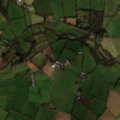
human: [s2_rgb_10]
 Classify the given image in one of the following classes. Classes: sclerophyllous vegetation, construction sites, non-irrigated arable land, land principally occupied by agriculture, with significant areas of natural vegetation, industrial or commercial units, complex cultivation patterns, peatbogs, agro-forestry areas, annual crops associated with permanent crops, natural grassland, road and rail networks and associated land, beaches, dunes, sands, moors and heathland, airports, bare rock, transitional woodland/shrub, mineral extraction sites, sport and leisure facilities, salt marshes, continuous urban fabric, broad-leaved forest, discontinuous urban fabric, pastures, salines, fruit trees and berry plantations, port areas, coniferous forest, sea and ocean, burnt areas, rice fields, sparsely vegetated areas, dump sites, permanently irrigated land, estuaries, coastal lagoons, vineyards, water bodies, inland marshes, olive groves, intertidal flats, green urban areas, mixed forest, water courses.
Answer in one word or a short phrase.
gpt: pastures